Question: I have an NSImageView in a view that utilizes Core Animation. Prior to using Core Animation the image looks fine but now its blurry and low quality. If I let NSImageView have a bezel border the issue goes away but I need it to have no border. Had this happened to anyone else?

Imgae in the background with no border, same image in the front with a border.
Thanks
EDIT: I forgot to mention that the image is an icon file (ICNS) so it has various sizes. The bordered view loads the correct size and the transparent one loads the smallest and stretches it.
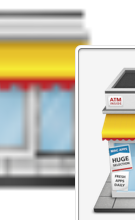
Answer: Although not the way I wanted to, I managed to create a fix for the issue. The issue seemed to be the way that 'NSImageView' was drawing the image so I created a custom NSView subclass with support for the same bindings I used in my original image view. Im not sure why the blurry-ness happend in the beginning, but drawing the image by hand in an NSView seems to do the trick.